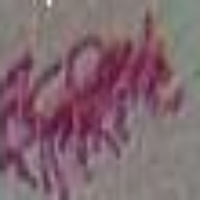
Label: metaphase